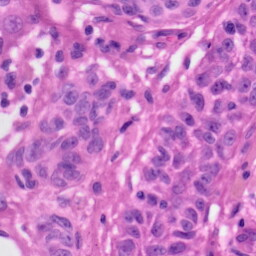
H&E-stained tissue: Skin